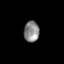
Tissue: skin
Cell type: Epithelial cells
Senescence score: 0.2632
Nuclear area (px): 312
Mean DAPI intensity: 136.279